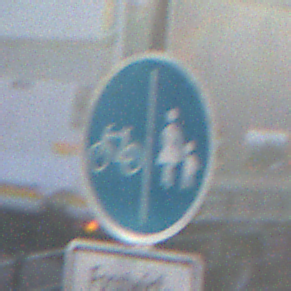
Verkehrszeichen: GetrennterRadUndGehwegRadwegLinks
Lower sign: BesondereFahrzeugeUndTransportgueter7
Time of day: SunriseSunset
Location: Outdoor (Urban)
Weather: PartlyCloudy
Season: Autumn
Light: Natural